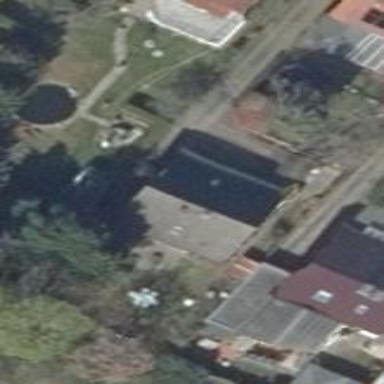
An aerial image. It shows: Detached building with gabled roof.